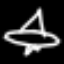
Label: airplane